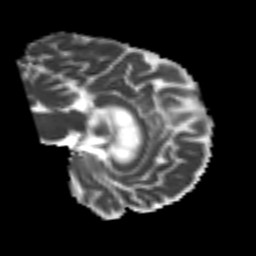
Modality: MD
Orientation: sagittal
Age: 71
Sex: male
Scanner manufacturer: siemens
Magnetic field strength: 3 T
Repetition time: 4.987 s
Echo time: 0.0792 s